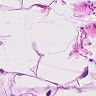
Metastatic tissue present: no